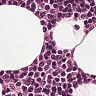
Metastatic tissue present: no